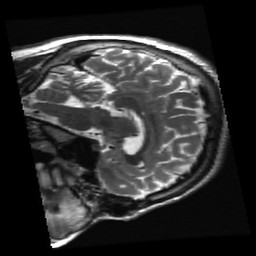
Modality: T2w
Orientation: sagittal
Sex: male
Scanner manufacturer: ge
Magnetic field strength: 3 T
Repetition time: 5 s
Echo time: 0.1012 s